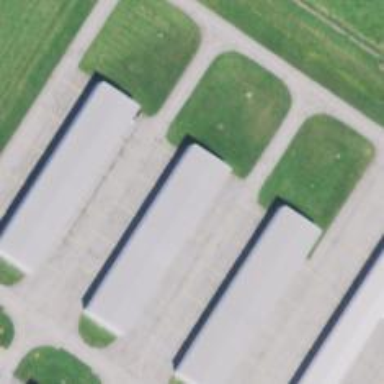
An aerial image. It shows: Building that is hangar at the airport.